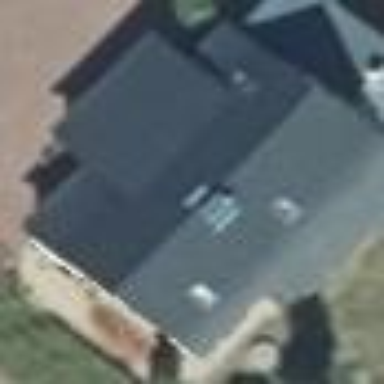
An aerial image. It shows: House with flat light gray roof.